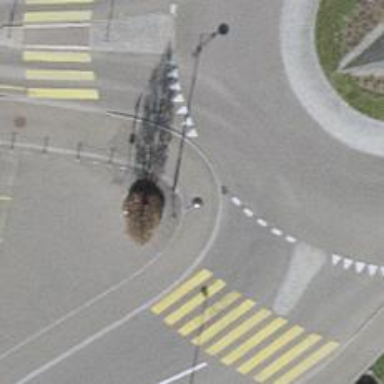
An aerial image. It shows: Sidewalk along the footway.